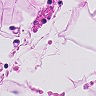
Metastatic tissue present: no